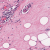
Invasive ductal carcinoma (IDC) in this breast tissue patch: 0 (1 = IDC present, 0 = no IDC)